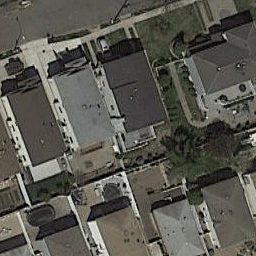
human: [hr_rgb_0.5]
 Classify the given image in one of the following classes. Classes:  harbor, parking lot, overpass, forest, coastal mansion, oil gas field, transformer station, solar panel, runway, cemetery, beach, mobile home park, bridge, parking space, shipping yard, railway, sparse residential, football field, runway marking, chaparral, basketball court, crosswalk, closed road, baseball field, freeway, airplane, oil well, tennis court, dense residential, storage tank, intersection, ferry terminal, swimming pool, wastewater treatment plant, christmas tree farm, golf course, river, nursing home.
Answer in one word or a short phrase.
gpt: dense residential